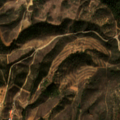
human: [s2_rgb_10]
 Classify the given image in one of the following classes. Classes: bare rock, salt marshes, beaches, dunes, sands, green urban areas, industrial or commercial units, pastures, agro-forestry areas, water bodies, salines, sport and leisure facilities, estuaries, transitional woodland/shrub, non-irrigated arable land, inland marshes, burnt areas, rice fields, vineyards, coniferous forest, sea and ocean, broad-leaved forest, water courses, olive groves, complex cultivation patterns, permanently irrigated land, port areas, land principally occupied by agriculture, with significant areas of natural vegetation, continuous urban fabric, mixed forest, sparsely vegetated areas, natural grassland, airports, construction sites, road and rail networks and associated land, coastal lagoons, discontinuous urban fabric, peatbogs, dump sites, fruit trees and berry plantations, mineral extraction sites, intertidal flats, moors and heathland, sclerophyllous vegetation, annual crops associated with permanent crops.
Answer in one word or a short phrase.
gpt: complex cultivation patterns, land principally occupied by agriculture, with significant areas of natural vegetation, broad-leaved forest